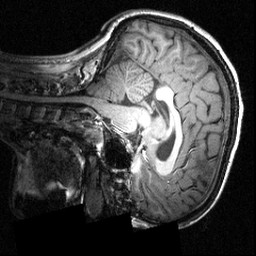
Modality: T1w
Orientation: sagittal
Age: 20
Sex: female
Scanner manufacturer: siemens
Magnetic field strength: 3.951 T
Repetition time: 1.5 s
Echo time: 0.00335 s